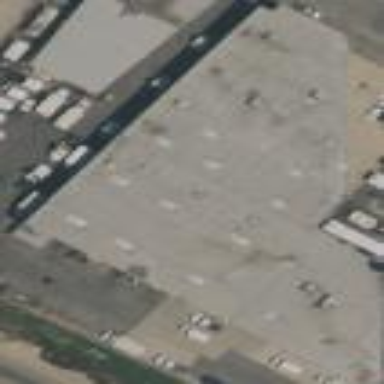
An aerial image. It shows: Commercial building used for car-related activities.